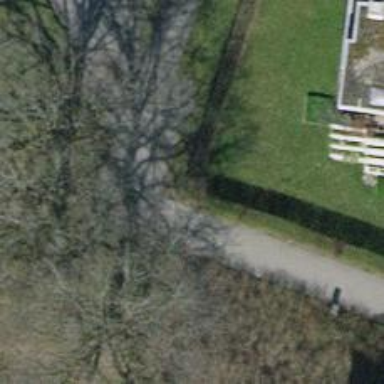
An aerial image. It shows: Hedge acting as barrier.